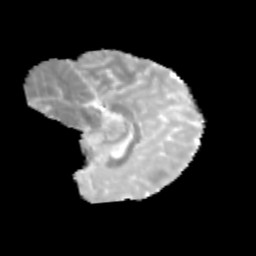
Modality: MD
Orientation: sagittal
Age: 11
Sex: female
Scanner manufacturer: siemens
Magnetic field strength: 3 T
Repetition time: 3.8 s
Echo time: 0.07 s